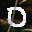
Label: 0